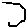
Label: hexagon